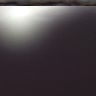
Metastatic tissue present: no